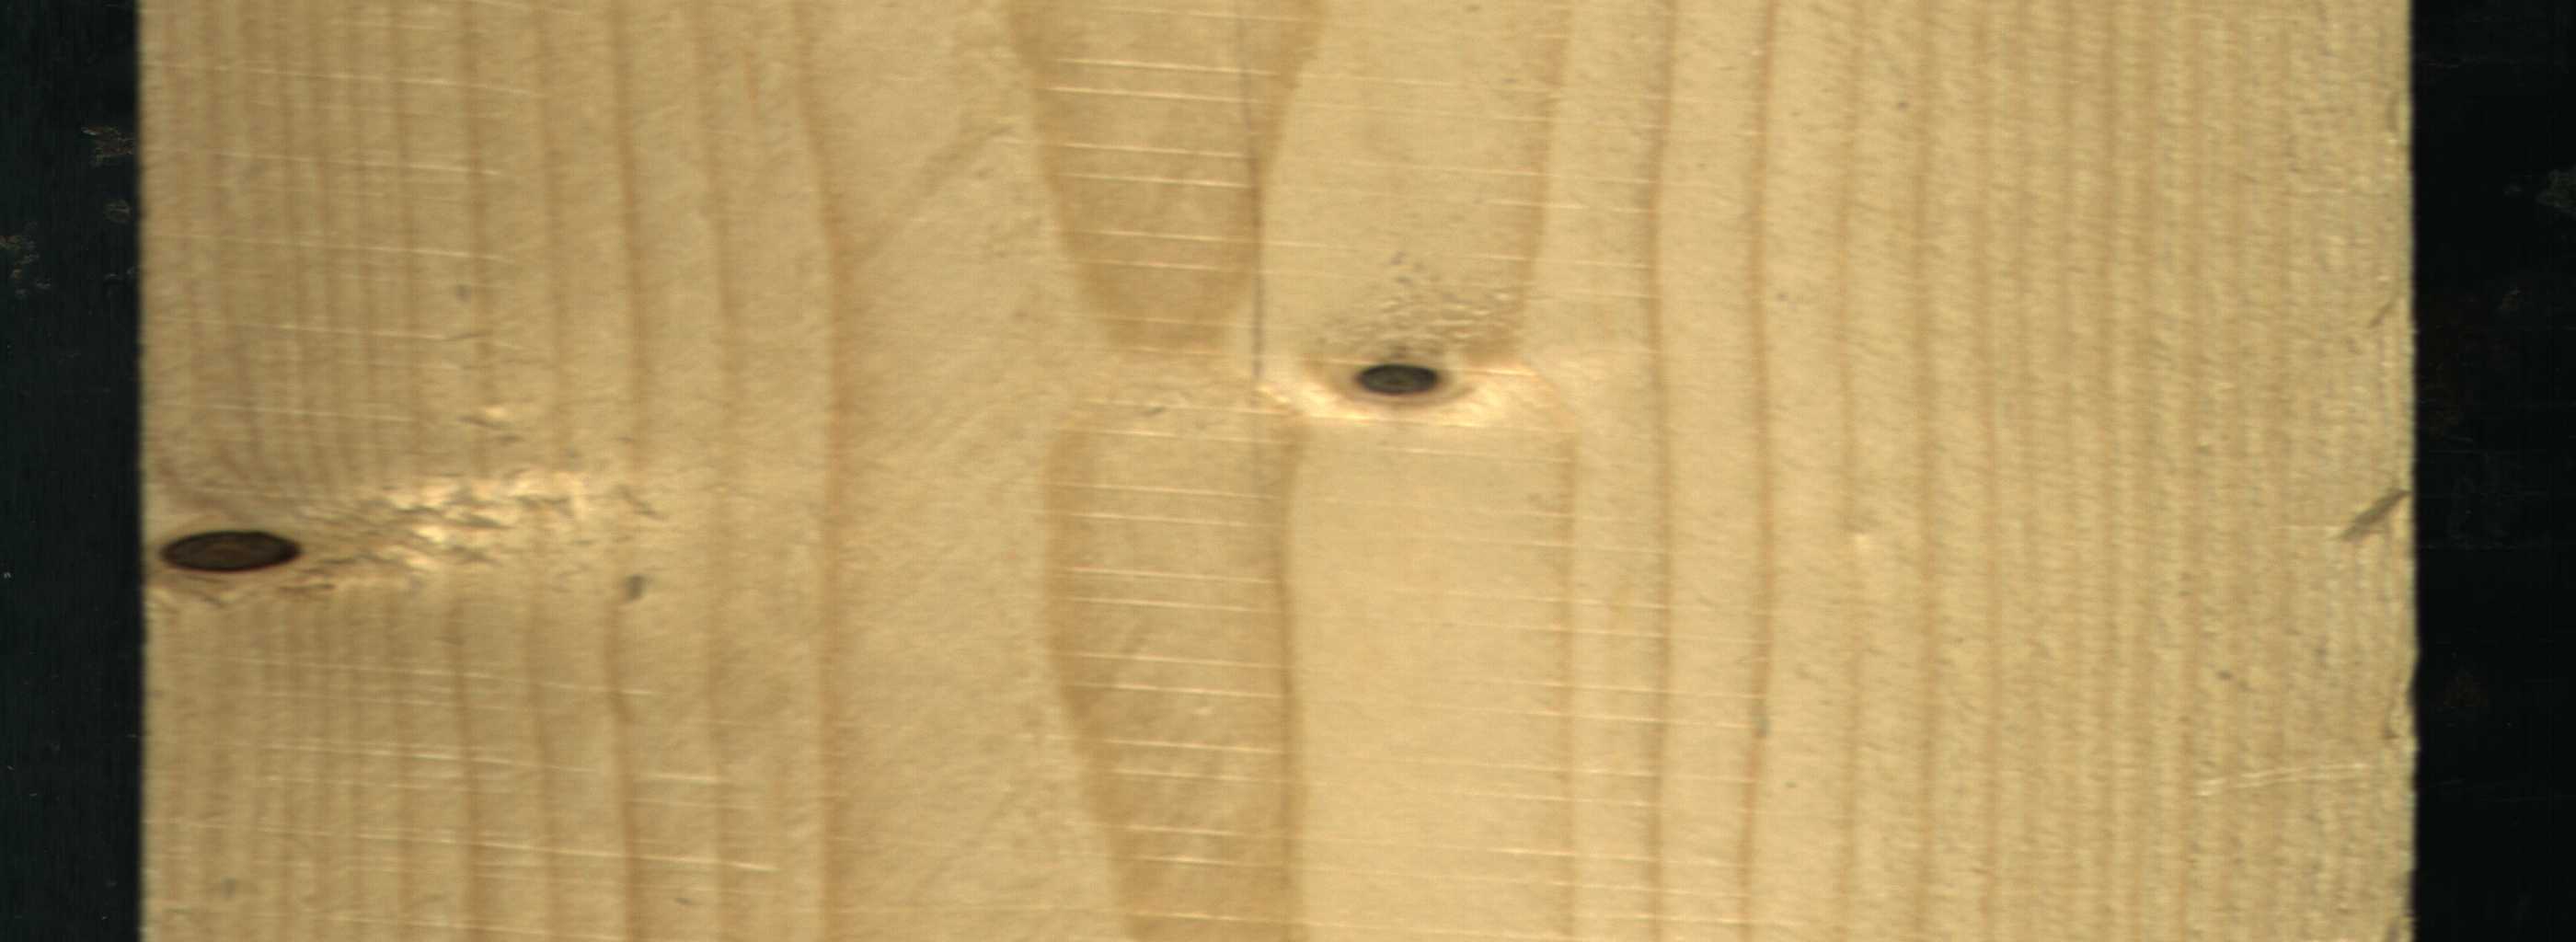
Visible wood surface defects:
Dead_Knot
Dead_Knot